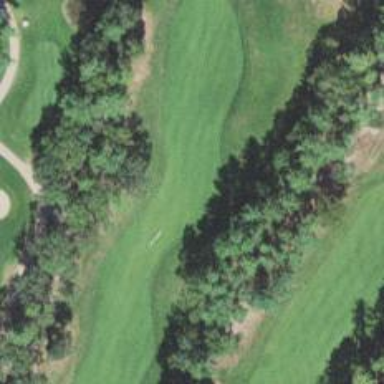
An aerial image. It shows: View of golf hole.